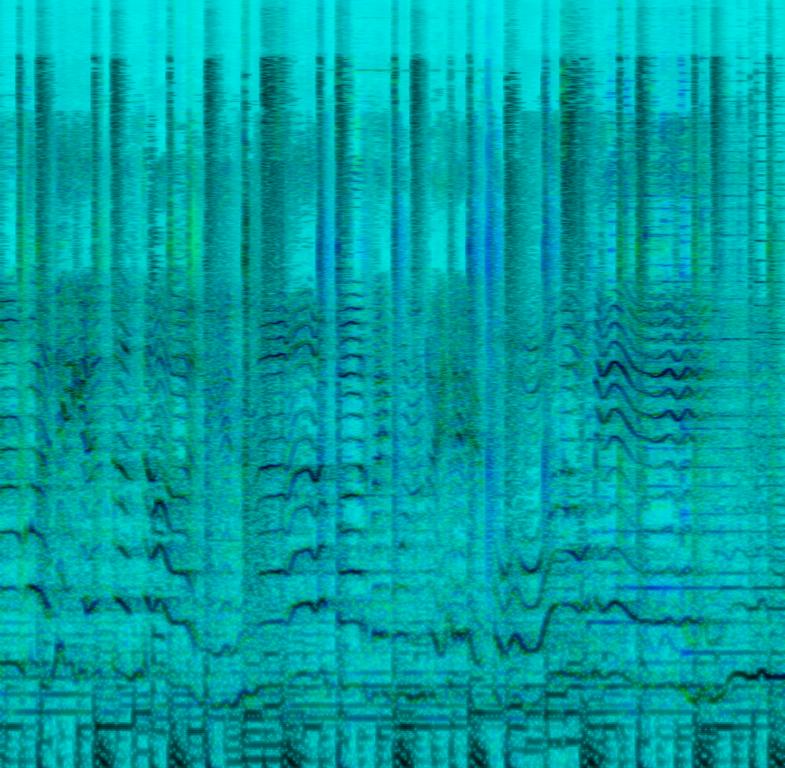
Female singers sing this vocal in Tamil harmony. The song is medium tempo with a strong techno drumming rhythm, guitar accompaniment, stringed instrument accompaniment, flute countermelody, and a strong bass line. The song is devotional and highly passionate. The song is a Carnatic Hindu devotional song sung in Tamil.